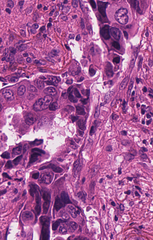
Tumor epithelial tissue: yes
Tumor-associated stroma tissue: yes
Normal tissue: no